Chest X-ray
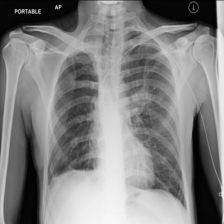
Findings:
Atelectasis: negative
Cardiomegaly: negative
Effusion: negative
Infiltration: negative
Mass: positive
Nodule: negative
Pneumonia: negative
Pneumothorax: negative
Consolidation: negative
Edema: negative
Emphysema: negative
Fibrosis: negative
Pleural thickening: negative
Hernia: negative